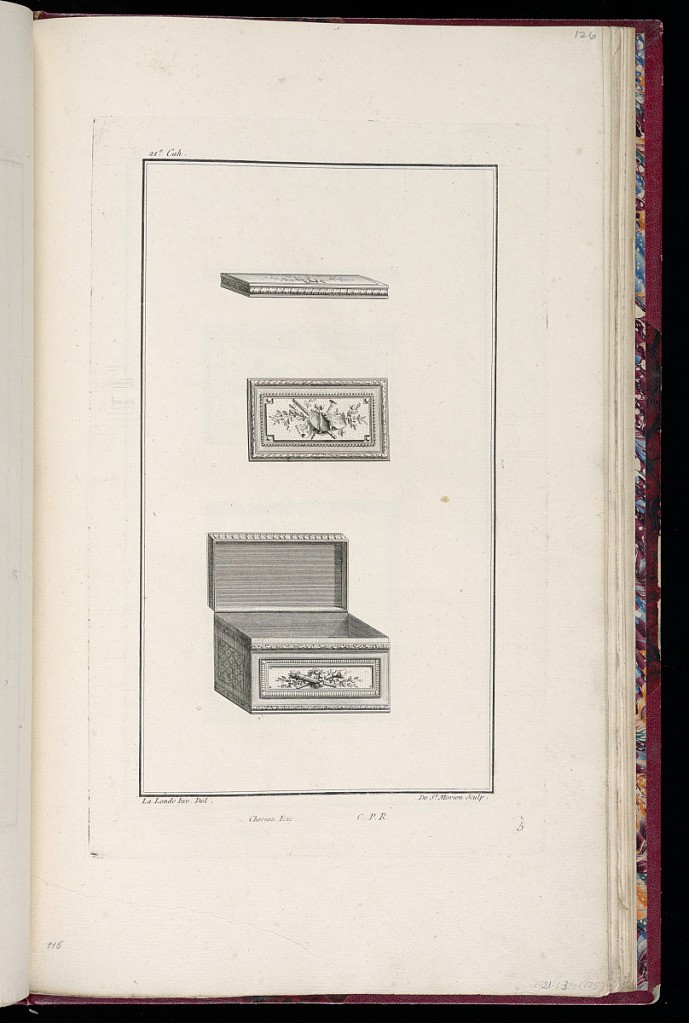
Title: Box or Snuffbox Design
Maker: Richard de Lalonde, French, active 1780–96
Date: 1775-1788
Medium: Etching on off-white laid paper
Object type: Print
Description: Design for a rectangular box or snuffbox showing, from top to bottom, the elevation of the lid, with band of lamb tongue ornamentation; the top view of the lid, with a trophy of musical instruments on it; and a slightly angled front view of the box, with lid open at the hinge, and which features a trophy of a quiver and a torch bound with a wreath, and a lozenge pattern on the side. The plate is signed and numbered.